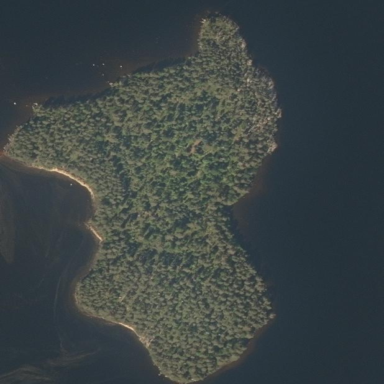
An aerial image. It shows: Islet covered with woodland.